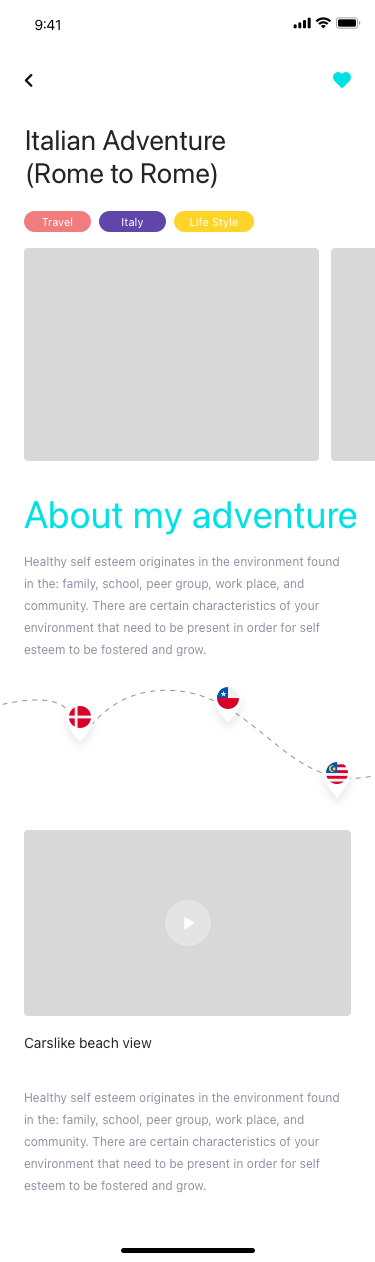
Text in this UI design:
9:41
Healthy self esteem originates in the environment found in the: family, school, peer group, work place, and community. There are certain characteristics of your environment that need to be present in order for self esteem to be fostered and grow.
Healthy self esteem originates in the environment found in the: family, school, peer group, work place, and community. There are certain characteristics of your environment that need to be present in order for self esteem to be fostered and grow.
Italian Adventure
(Rome to Rome)
Travel
Italy
Life Style
About my adventure
Carslike beach view